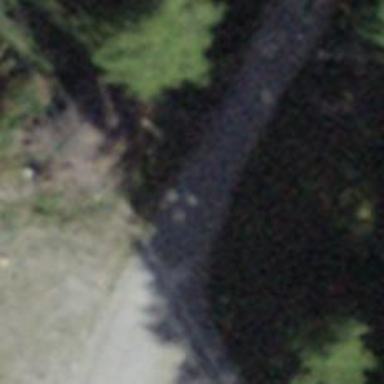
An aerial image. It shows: Gravel track on bridge with grade2 track type.